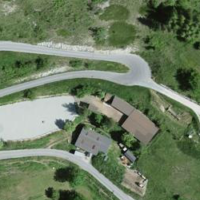
EUNIS habitat code: 24
Species observed at this site:
Corvus corax